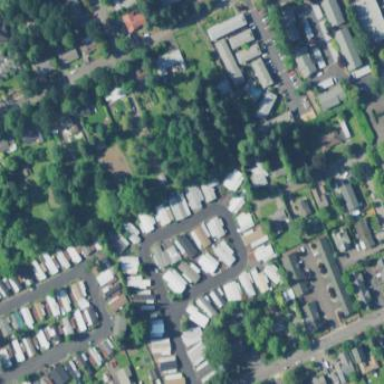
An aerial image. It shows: Residential area known as trailer park.